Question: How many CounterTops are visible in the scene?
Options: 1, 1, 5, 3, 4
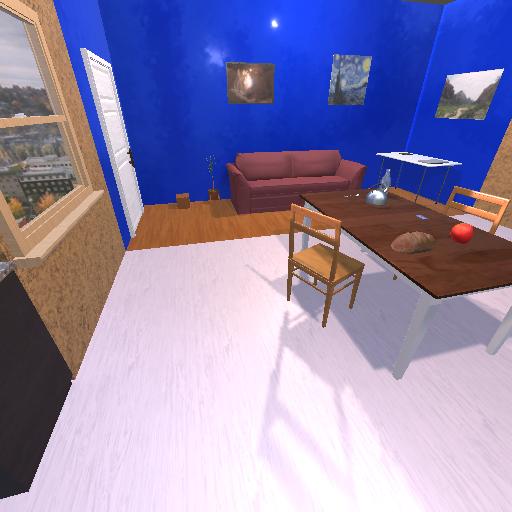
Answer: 1